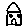
Label: house